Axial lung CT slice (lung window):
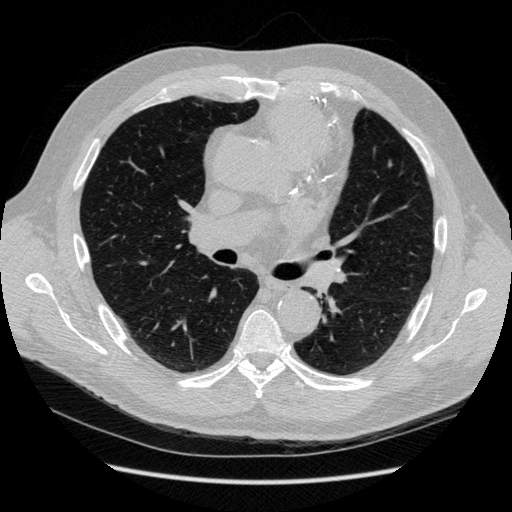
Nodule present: no